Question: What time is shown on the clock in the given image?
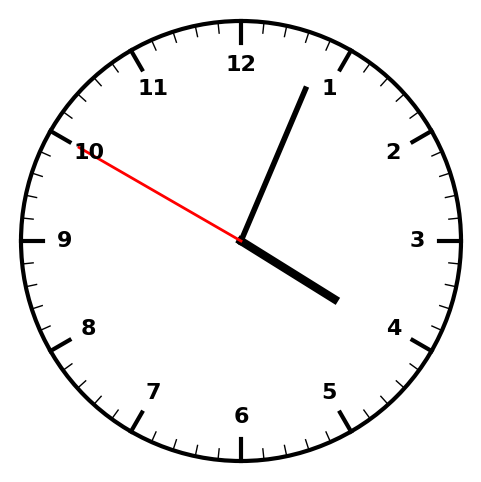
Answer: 04:03:50